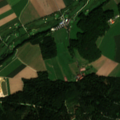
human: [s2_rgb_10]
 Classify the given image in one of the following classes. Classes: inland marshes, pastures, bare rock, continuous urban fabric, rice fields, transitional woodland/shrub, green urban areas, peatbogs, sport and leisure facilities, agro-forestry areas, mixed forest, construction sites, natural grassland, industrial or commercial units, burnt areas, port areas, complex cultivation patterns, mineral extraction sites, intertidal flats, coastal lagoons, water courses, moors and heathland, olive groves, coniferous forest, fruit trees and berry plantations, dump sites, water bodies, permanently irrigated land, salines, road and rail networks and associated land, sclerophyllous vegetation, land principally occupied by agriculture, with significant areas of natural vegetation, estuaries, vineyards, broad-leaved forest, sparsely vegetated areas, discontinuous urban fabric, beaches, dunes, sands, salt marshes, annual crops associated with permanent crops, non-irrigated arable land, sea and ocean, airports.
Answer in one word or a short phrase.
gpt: sport and leisure facilities, non-irrigated arable land, broad-leaved forest, mixed forest